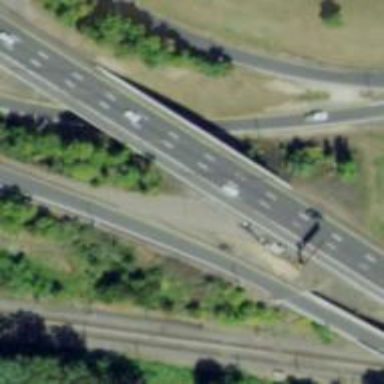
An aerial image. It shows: Motorway bridge spanning urban freeway/expressway.